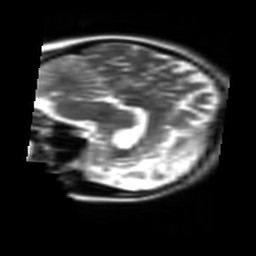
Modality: T2w
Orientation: sagittal
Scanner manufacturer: siemens
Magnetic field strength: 3 T
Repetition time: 6.15 s
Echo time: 0.086 s